Aerial crown-view tile of a tropical tree (Barro Colorado Island, Panama), acquired 20250217:
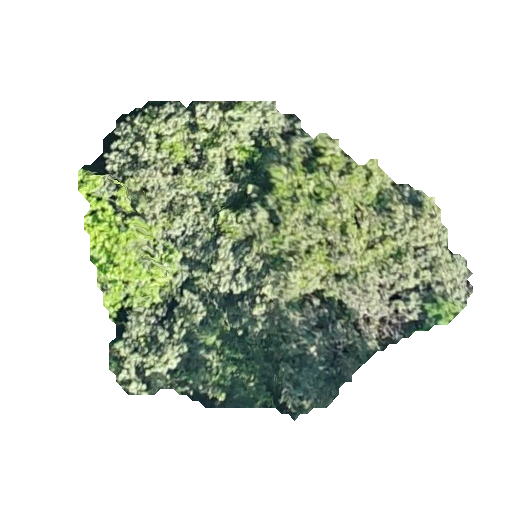
Species: Apeiba membranacea
GBIF accepted scientific name: Apeiba membranacea
Crown area: 129.706 m²